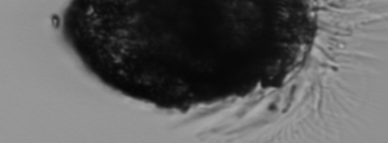
Label: Stenosemella_morphotype1